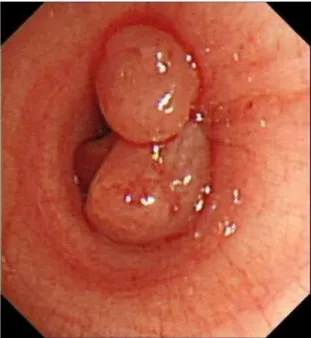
(A) Bronchoscopy revealed a polypoid neoplasm that nearly completely obstructed the lumen of the left main bronchus.
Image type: endoscopy (airway_endoscopy)